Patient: sex M, age 35
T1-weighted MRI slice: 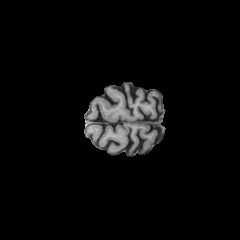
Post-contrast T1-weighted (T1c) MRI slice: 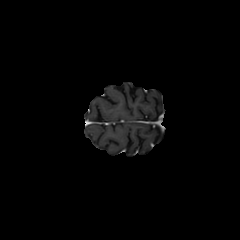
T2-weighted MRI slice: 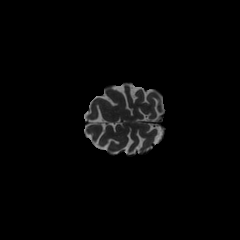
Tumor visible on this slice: no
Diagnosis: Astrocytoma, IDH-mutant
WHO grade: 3